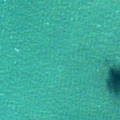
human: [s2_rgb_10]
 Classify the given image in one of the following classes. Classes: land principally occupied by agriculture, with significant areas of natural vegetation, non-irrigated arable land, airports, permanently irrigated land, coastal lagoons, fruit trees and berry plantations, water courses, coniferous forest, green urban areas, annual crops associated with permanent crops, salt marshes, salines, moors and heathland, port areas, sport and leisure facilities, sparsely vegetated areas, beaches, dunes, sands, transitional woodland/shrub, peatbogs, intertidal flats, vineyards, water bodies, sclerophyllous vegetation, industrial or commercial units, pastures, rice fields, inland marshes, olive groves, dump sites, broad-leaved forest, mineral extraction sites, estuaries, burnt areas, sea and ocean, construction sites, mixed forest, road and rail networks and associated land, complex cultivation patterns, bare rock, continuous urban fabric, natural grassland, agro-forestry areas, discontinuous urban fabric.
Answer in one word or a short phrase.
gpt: sea and ocean